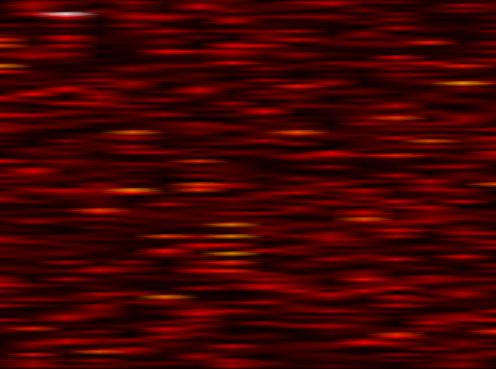
Label: UFMC